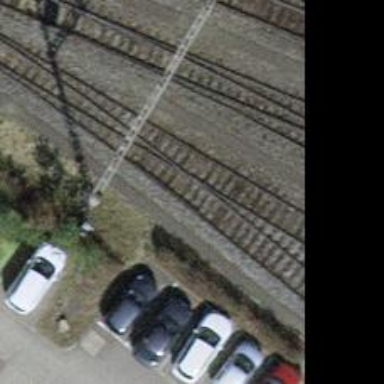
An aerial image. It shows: Railway yard with electrified contact lines.